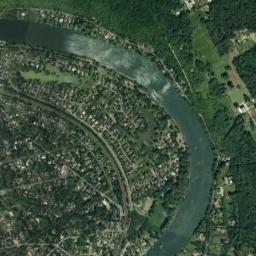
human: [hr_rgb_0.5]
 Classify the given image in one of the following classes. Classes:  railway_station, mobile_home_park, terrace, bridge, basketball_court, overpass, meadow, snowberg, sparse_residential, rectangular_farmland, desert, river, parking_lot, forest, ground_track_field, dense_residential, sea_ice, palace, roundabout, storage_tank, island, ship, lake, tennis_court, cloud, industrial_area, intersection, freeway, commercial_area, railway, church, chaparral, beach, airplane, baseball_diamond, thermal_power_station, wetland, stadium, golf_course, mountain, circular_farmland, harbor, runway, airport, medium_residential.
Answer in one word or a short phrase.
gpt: river